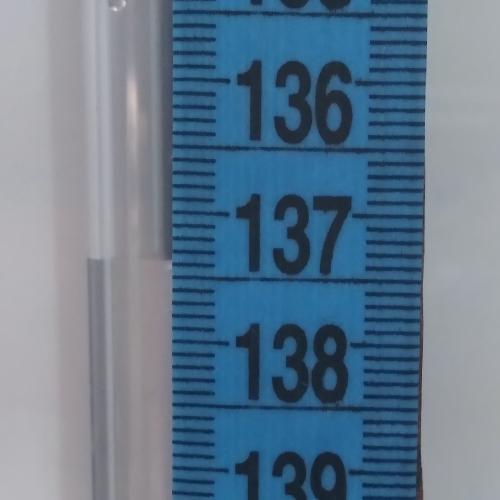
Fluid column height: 137.4 cm